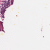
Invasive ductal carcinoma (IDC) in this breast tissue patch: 0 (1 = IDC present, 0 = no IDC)